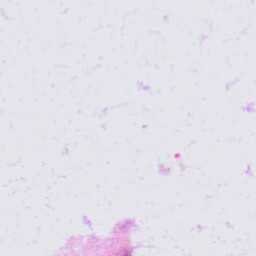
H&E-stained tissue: Skin